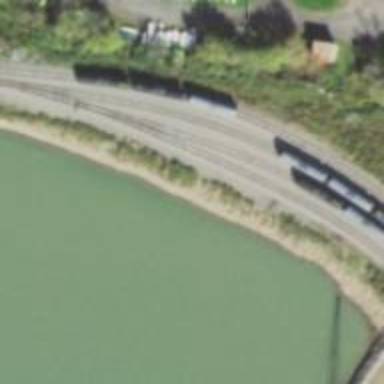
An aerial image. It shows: Rail spur service.